Question: The way I set up my database structure was like this:
It starts with Lists then there is a child that shows the users UID then inside that there is one item.

The one item inside the UID gets updated every time I attempt to save new data. Instead of adding another item the same one just keeps changing. I was wondering how I could instead of update the same one item every time add more items.
The way that I save my data is with this line of code.
'''
let user = FIRAuth.auth()?.currentUser
let item: String = self.ItemTextField.text!
self.ref.child("Lists").child(user!.uid).setValue(["Items": item])
'''
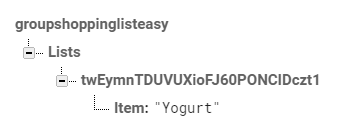
Answer: More idiomatic is to store the list of items with so-called push ids:
'''
Lists
twEymn...
-Km....: "Yoghurt"
'''
You'd do this with:
'''
self.ref.child("Lists").child(user!.uid).childByAutoId().setValue(item)
'''
The 'childByAutoId()' generates a unique, sequential ID. It's similar to an array index, but this one works reliably in multi-user environments and when users can be offline. Read this <URL>.
Alternatively you can use the name of the item as the key (if the item has to be unique in the list):
'''
Lists
twEymn...
"Yoghurt": true
'''
In that case the code becomes:
'''
self.ref.child("Lists").child(user!.uid).child(item).setValue(true)
'''
One thing you'll note is that both of these approaches only deal with the newly added item, instead of the list of items as a whole. This is a general pattern you'll see when using Firebase. By isolating your modifications, your app will be more scalable without users getting into each other's way.